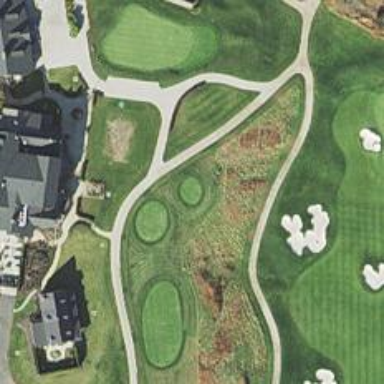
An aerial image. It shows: Golf tee on grassy land.